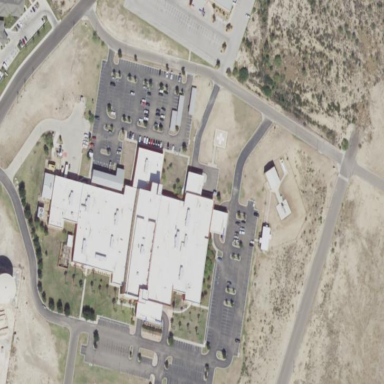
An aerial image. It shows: Healthcare facility identified as hospital.